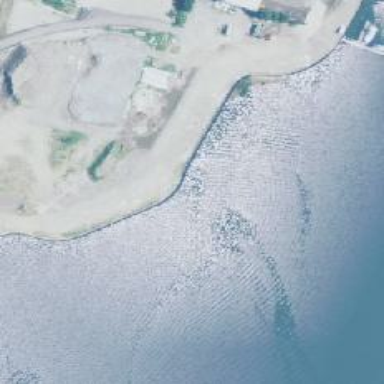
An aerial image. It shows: Man-made pier.